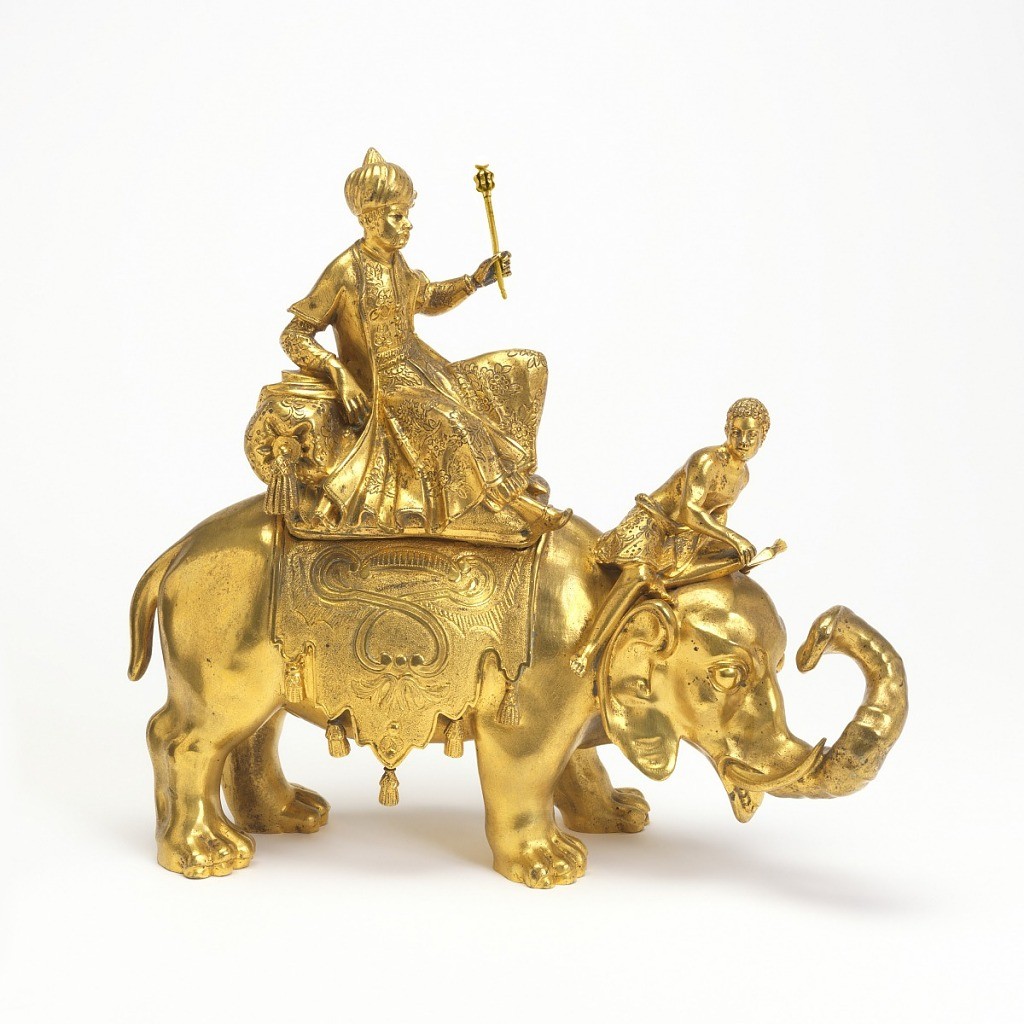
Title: Inkwell
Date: ca. 1735
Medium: Cast and gilt bronze
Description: Inkwell in the shape of a turbaned man in robes and holding a scepter, riding on an elephant led by a boy seated on the elephant's neck.